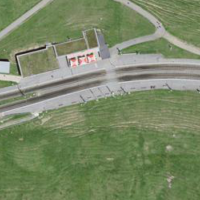
EUNIS habitat code: 26
Species observed at this site:
Corvus corone
Dryas octopetala
Accipiter gentilis
Anthus spinoletta
Lasiommata megera
Lasiommata maera
Prunella collaris
Vanessa cardui
Milvus migrans
Milvus milvus
Phoenicurus ochruros
Aglais urticae
Phylloscopus trochilus
Periparus ater